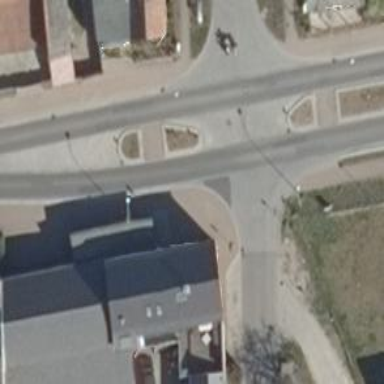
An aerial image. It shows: Asphalt road designated as primary highway with separate sidewalks and cycle paths.